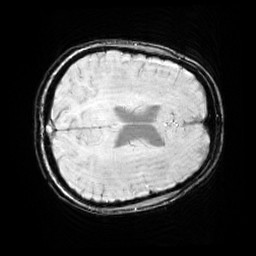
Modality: SWI
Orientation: axial
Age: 12
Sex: female
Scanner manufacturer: siemens
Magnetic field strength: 3 T
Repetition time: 0.027 s
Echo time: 0.02 s